Question: I have an ul. and li s with display inline-block.
In each li, i have an image, and a div in bottom the image.The position of lis are not same if the divs have different row
Heres the image.

Note: I dont use that images. its just for test :)
Heres the CSS code:
'''
.uldaftarartikel ul{<br/>
list-style-type: none;margin: 0 auto;padding: 0;text-align:center;<br/>
}<br/>
.uldaftarartikel ul li{<br/>
display: inline-block; margin:7px;width: 170px;height: 272px;<br/>
}<br/>
@media (min-width: 700px) and (max-width: 1299px){<br/>
.uldaftarartikel ul li{width: 200px;}<br/>
}<br/>
@media (min-width: 1300px){<br/>
.uldaftarartikel ul li{width: 227px;}<br/>
}<br/>
.uldaftarartikel ul li a{<br/>
display: block;text-decoration: none;height: 272px;<br/>
}<br/>
.uldaftarartikel ul li a:hover{<br/>
text-decoration: none;<br/>
}<br/>
.uldaftarartikel ul li a .gambarartikelchange{<br/>
background-color: transparent;<br/>
}<br/>
.uldaftarartikel ul li a .gambarartikelchange:hover{<br/>
background: rgb(255,241,103);<br/>
}<br/>
.uldaftarartikel ul li a .gambarartikelchange img{<br/>
width: 100%;height: auto;opacity:1;transition:opacity 1.5s;height: 112px;<br/>-webkit-backface-visibility: hidden;-ms-transform: translateZ(0); /* IE 9 */
-webkit-transform: translateZ(0); /* Chrome, Safari, Opera */transform: translateZ(0);<br/>
}<br/>
.uldaftarartikel ul li a .gambarartikelchange img:hover{<br/>
opacity: 0.4;<br/>
}<br/>
.uldaftarartikel ul li a .keterangandaftarartikel{<br/>
color: rgb(127,71,51);transition:color 1.5s;height: 150px;padding:5px;<br/>
}<br/>
.uldaftarartikel ul li a .keterangandaftarartikel:hover{<br/>
color:rgb(204,88,47);<br/>
}<br/>
'''
Heres the HTML code:
'''
<div class="uldaftarartikel"><br/>
<ul><br/>
<li><a href="#"><div class="gambarartikelchange"><img src="gambarartikel/1.jpg" ></div><div class="keterangandaftarartikel">fqwgegg<br/>asfagdg</div></a></li><br/>
<li><a href="#"><div class="gambarartikelchange"><img src="gambarartikel/2.jpg" ></div><div class="keterangandaftarartikel">3yrehdfh</div></a></li><br/>
<li><a href="#"><div class="gambarartikelchange"><img src="gambarartikel/3.jpg" ></div><div class="keterangandaftarartikel">hshfdh5fdhj</div></a></li><br/>
<li><a href="#"><div class="gambarartikelchange"><img src="gambarartikel/4.jpg" ></div><div class="keterangandaftarartikel">4yhuredhdt</div></a></li><br/>
<li><a href="#"><div class="gambarartikelchange"><img src="gambarartikel/1.jpg" ></div><div class="keterangandaftarartikel">fqwgegg</div></a></li><br/>
<li><a href="#"><div class="gambarartikelchange"><img src="gambarartikel/2.jpg" ></div><div class="keterangandaftarartikel">3yrehdfh</div></a></li><br/>
<li><a href="#"><div class="gambarartikelchange"><img src="gambarartikel/3.jpg" ></div><div class="keterangandaftarartikel">hshfdh5fdhj</div></a></li><br/>
<li><a href="#"><div class="gambarartikelchange"><img src="gambarartikel/4.jpg" ></div><div class="keterangandaftarartikel">4yhuredhdt</div></a></li><br/>
</ul><br/>
</div><br/>
'''
Maybe its simple, but i feel badman :), so i got headache lol. Ty man!
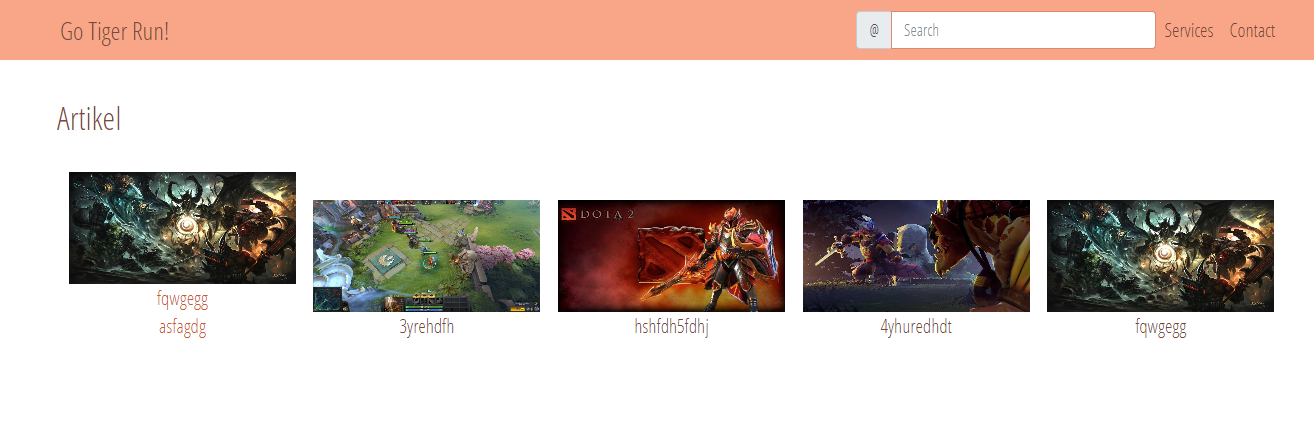
Answer: Use this .uldaftarartikel ul li{float:left}